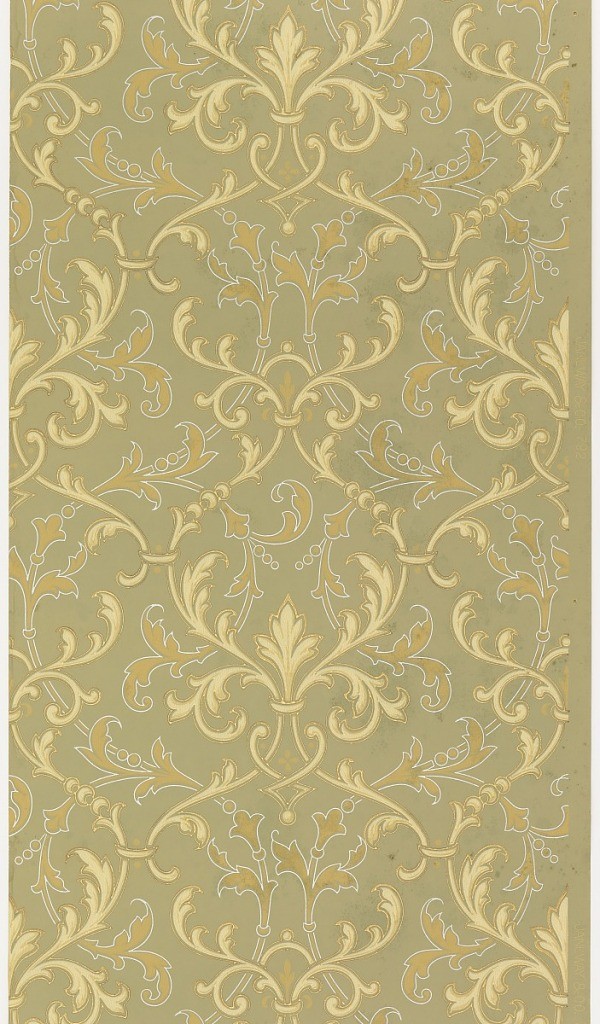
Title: Sidewall
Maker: Janeway & Co. Inc., New Brunswick, New Jersey, 1848 - 1914
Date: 1905–1915
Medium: Machine-printed paper
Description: Arbesque design of ogival acanthus, forming fleur de lis-like motif in center. Darker yellow ocher foliage outlined in metallic silver, while lighter foliage is outlined in metallic gold. Printed on olive green ground.